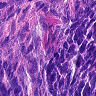
Metastatic tissue present: no